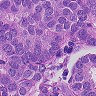
Metastatic tissue present: yes